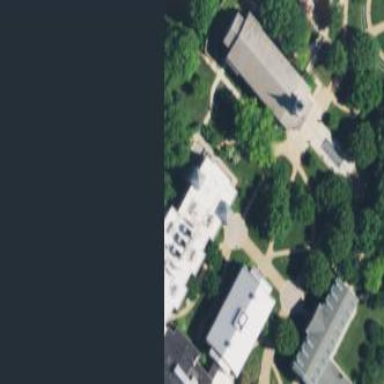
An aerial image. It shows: College building.